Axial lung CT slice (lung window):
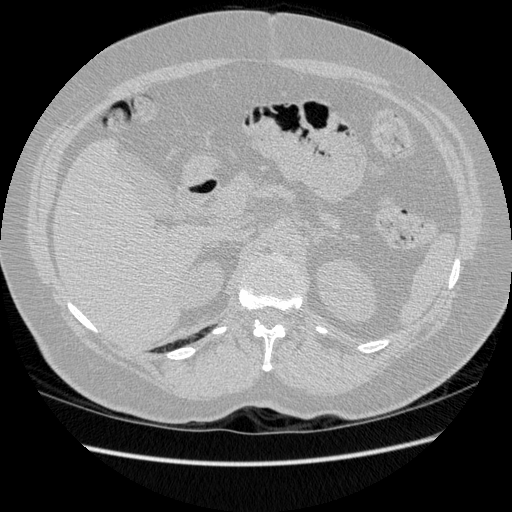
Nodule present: no